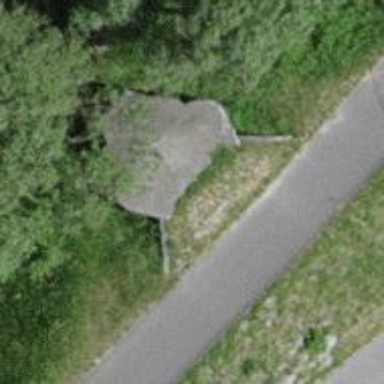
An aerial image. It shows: Military bunker.